Aerial crown-view tile of a tropical tree (Barro Colorado Island, Panama), acquired 20250512:
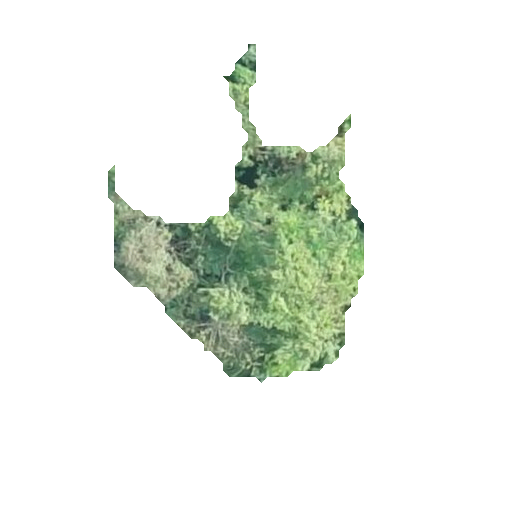
Species: Quararibea stenophylla
GBIF accepted scientific name: Quararibea stenophylla
Crown area: 58.818 m²